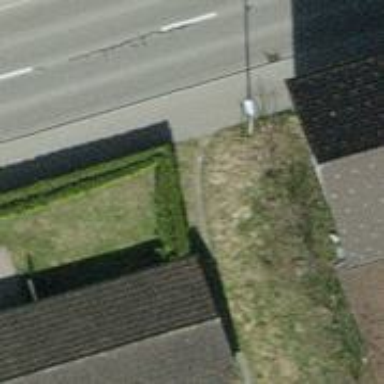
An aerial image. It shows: Hedge acting as barrier.